Field crop: tomato
Growth stage: 1
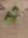
Species: solanum